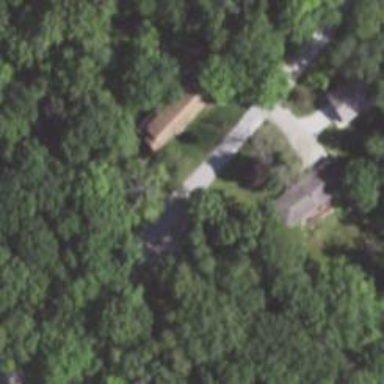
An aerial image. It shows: Driveway.